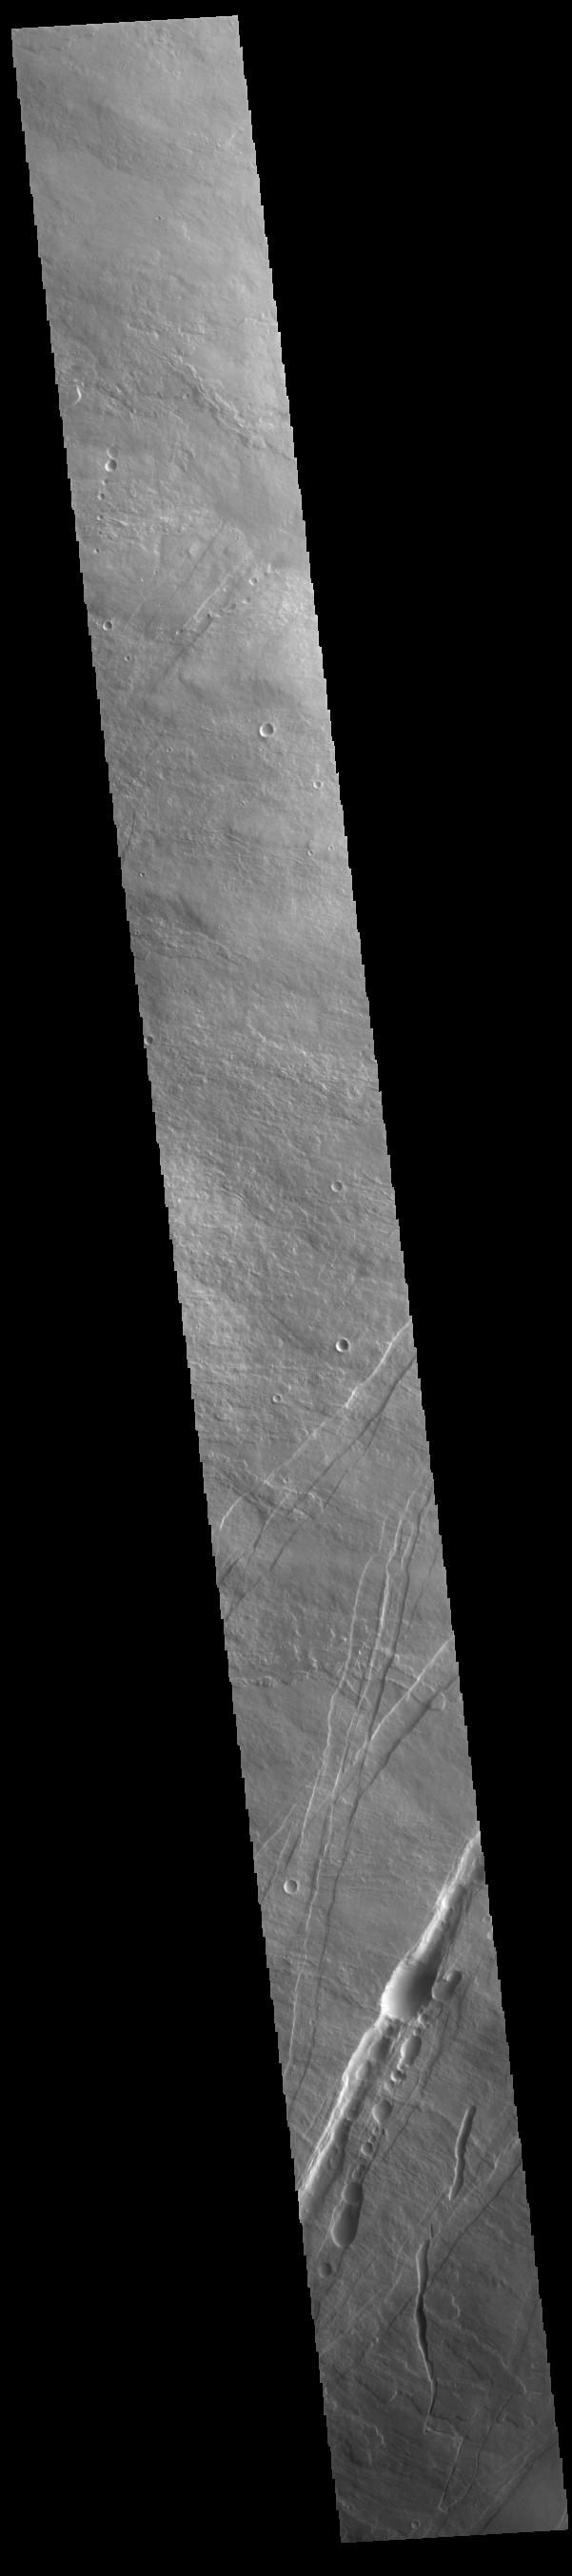
Oti Fossae 2001 Mars Odyssey, Mars